Aerial crown-view tile of a tropical tree (Barro Colorado Island, Panama), acquired 20250616:
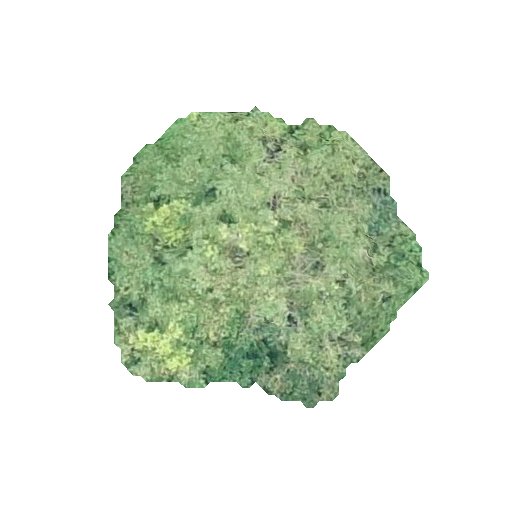
Species: Guapira myrtiflora
GBIF accepted scientific name: Guapira myrtiflora
Crown area: 103.086 m²